Question: I'm working on this dataset.

My question is how do I group this dataset based on the same timestamp and merge these strings into one with , so, for example, I could have:
| date | string |
| ---- | ------ |
| 2011-02-01 15:00:00 | Richmond Service Index S&P/CS HPI Composite - 20 s.a. n.s.a Texas Services Sector Outlook TIC Net Long-Term Transactions including Swaps |
I don't have any idea on what method should I use to solve this problem. Does anyone know how to solve it?
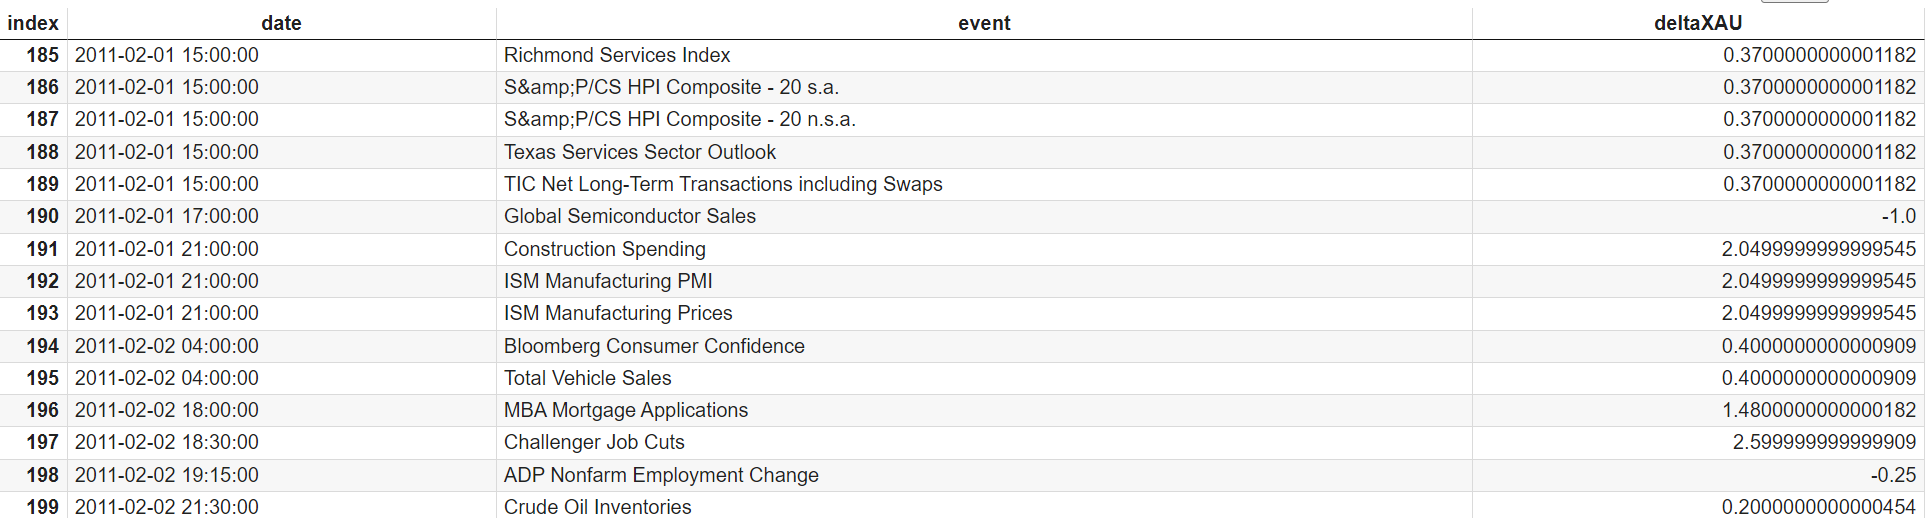
Answer: Could this help you?
'''
import pandas as pd
from collections import OrderedDict
df['event'] = df['event'].str.replace('amp;', '')
df = df.groupby('date')['event'].apply(lambda x: ' '.join(x)).reset_index()
df['event'] = df['event'].str.split().apply(lambda x: OrderedDict.fromkeys(x).keys()).str.join(' ')
'''